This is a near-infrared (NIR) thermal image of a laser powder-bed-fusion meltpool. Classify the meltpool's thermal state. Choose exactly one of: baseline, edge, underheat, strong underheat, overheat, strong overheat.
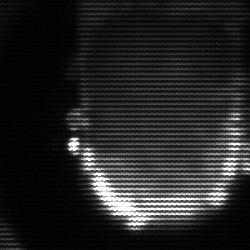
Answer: baseline